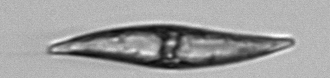
Label: Pleurosigma